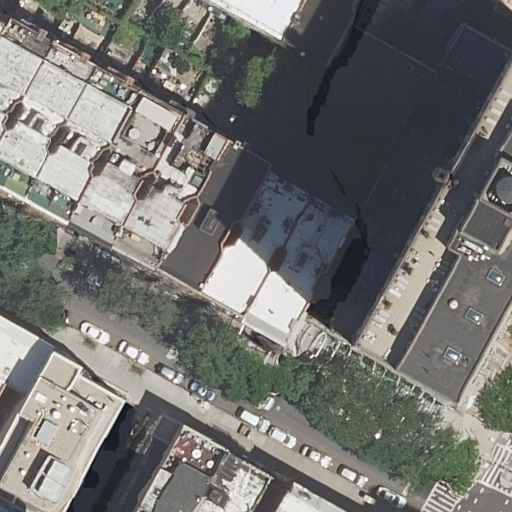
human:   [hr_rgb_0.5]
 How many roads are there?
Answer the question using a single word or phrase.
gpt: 8

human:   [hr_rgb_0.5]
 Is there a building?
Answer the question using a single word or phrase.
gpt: yes

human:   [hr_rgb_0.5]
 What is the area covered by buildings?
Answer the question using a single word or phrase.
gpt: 5856m2

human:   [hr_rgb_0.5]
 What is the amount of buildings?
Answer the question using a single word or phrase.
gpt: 18

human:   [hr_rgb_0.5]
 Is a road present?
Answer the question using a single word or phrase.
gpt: yes

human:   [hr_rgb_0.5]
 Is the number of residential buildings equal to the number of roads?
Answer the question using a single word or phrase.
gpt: no

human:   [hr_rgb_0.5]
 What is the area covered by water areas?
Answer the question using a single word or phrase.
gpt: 0m2

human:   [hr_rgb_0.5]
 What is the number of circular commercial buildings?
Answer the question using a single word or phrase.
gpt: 0

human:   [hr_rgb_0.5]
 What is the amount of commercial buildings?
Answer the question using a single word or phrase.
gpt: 0

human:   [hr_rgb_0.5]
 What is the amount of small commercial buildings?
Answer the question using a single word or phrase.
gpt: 0

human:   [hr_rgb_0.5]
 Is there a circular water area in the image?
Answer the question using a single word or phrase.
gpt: no

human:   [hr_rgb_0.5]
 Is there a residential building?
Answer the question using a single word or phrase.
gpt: yes

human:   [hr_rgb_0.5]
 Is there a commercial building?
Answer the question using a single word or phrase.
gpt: no

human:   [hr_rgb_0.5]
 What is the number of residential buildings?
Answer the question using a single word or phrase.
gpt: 17

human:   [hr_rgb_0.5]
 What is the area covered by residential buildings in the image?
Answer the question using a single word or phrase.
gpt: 4994m2

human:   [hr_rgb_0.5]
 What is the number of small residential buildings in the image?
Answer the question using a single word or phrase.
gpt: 4

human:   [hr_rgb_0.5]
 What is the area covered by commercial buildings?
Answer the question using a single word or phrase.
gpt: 0m2

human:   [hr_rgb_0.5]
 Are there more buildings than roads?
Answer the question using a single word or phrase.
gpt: yes

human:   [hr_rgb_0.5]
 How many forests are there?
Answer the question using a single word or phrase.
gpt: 0

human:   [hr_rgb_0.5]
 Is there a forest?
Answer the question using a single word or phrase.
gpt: no

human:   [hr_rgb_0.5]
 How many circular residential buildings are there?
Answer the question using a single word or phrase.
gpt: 0

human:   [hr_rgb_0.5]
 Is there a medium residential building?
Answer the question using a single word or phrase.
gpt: yes

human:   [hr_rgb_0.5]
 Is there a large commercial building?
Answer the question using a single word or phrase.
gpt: no

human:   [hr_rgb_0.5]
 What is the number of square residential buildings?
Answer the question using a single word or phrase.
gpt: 0

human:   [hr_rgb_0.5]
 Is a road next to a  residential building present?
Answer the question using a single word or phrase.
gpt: yes

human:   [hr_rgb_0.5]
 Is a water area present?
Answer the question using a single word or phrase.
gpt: no

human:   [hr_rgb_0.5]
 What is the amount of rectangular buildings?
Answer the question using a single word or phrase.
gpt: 8

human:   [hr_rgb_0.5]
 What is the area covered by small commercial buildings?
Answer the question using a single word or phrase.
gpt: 0m2

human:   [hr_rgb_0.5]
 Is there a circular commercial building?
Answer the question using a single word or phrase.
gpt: no

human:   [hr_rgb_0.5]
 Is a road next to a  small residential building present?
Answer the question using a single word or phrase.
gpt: yes

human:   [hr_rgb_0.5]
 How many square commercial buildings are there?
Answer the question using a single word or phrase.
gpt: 0

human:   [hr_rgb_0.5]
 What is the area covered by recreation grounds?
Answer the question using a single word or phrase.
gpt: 0m2

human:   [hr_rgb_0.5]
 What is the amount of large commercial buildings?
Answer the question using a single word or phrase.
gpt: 0

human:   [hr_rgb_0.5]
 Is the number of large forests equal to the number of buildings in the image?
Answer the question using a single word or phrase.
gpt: no

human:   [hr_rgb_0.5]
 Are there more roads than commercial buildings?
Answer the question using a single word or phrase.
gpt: yes

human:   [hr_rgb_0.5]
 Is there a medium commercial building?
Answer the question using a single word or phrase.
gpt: no

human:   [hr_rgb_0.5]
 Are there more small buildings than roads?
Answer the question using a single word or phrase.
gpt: no

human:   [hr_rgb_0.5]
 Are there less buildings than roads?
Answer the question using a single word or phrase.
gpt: no

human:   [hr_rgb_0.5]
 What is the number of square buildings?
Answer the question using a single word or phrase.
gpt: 0

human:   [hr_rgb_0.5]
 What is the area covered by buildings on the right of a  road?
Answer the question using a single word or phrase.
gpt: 3179m2

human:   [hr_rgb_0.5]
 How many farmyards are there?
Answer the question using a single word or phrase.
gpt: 0

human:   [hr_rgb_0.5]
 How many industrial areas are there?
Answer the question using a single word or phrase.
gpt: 0

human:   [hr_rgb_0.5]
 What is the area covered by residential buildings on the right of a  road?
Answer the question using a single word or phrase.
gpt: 3179m2

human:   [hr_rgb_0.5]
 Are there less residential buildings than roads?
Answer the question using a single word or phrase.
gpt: no

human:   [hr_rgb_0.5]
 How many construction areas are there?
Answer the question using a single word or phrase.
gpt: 0

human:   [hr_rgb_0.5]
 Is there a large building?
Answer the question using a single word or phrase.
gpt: yes

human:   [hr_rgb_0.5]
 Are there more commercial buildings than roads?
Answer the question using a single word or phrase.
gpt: no

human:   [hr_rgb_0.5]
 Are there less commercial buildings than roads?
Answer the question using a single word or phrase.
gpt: yes

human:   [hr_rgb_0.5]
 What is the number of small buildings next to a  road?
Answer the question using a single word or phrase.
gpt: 4

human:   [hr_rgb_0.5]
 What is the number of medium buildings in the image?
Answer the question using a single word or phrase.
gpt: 12

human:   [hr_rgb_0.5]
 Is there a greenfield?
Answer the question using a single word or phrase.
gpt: no

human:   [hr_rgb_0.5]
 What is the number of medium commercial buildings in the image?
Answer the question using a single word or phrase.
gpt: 0

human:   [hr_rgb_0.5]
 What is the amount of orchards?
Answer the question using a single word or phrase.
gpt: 0

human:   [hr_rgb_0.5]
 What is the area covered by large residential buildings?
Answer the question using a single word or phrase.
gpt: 2271m2

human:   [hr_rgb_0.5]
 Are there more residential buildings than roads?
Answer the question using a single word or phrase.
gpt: yes

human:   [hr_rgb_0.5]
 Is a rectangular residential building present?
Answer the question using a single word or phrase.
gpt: yes

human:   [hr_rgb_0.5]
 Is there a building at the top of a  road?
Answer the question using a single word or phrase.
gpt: yes

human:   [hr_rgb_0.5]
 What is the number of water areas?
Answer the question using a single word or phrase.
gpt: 0

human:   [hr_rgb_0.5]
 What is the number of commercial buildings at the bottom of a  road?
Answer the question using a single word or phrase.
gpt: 0

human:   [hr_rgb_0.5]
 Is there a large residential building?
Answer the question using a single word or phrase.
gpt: yes

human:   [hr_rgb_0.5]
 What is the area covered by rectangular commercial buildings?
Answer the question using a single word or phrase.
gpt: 0m2

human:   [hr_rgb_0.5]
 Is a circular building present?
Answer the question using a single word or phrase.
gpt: no

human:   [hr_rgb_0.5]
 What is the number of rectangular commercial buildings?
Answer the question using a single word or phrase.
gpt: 0

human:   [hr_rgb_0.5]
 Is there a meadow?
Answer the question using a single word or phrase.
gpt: no